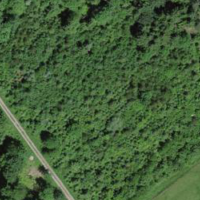
EUNIS habitat code: 44
Species observed at this site:
Tanacetum vulgare
Veronica chamaedrys
Larix decidua
Cirsium arvense
Rubus caesius
Fagus sylvatica
Salix caprea
Sambucus nigra
Lamium galeobdolon
Quercus robur
Carpinus betulus
Abies alba
Acer pseudoplatanus
Epilobium hirsutum
Prunus avium